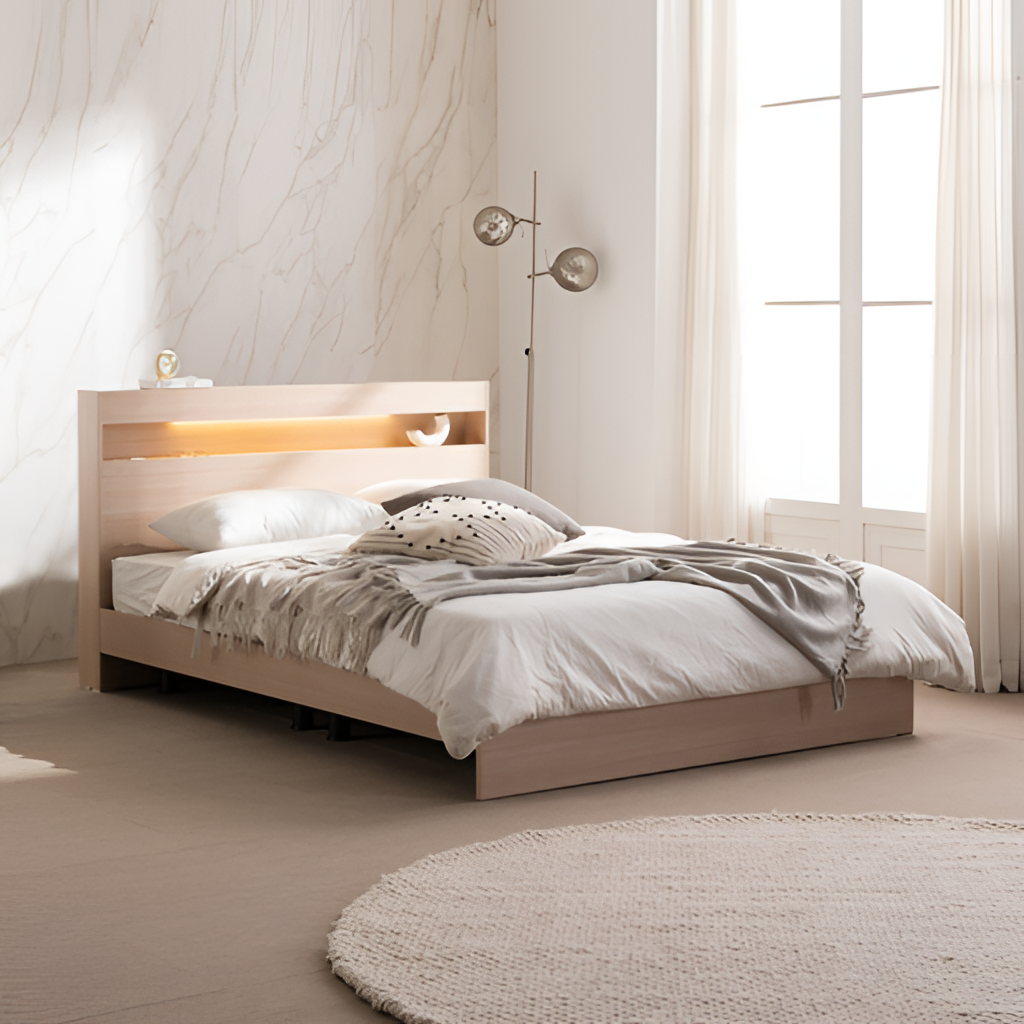
bedroom, beige wood illuminated headboard bed, beige carpet flooring, with solid pattern, contemporary, beige wallpaper wallpaper, with marble pattern pattern